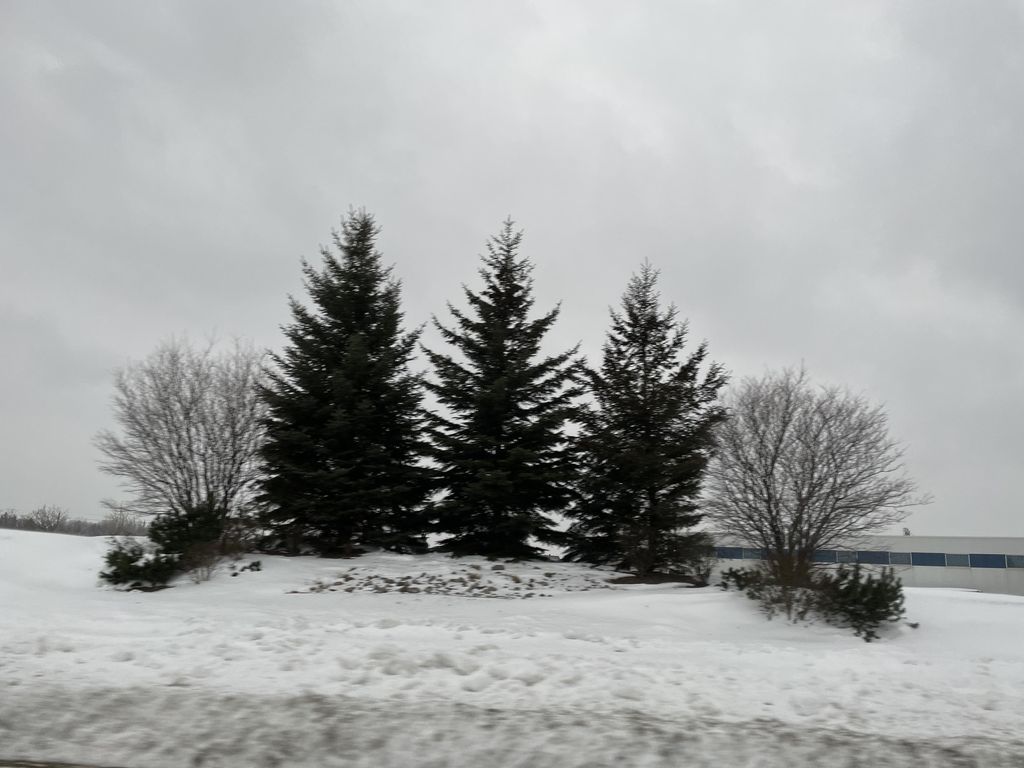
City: kitchener-waterloo